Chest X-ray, AP view. Patient: 71 years old, sex M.
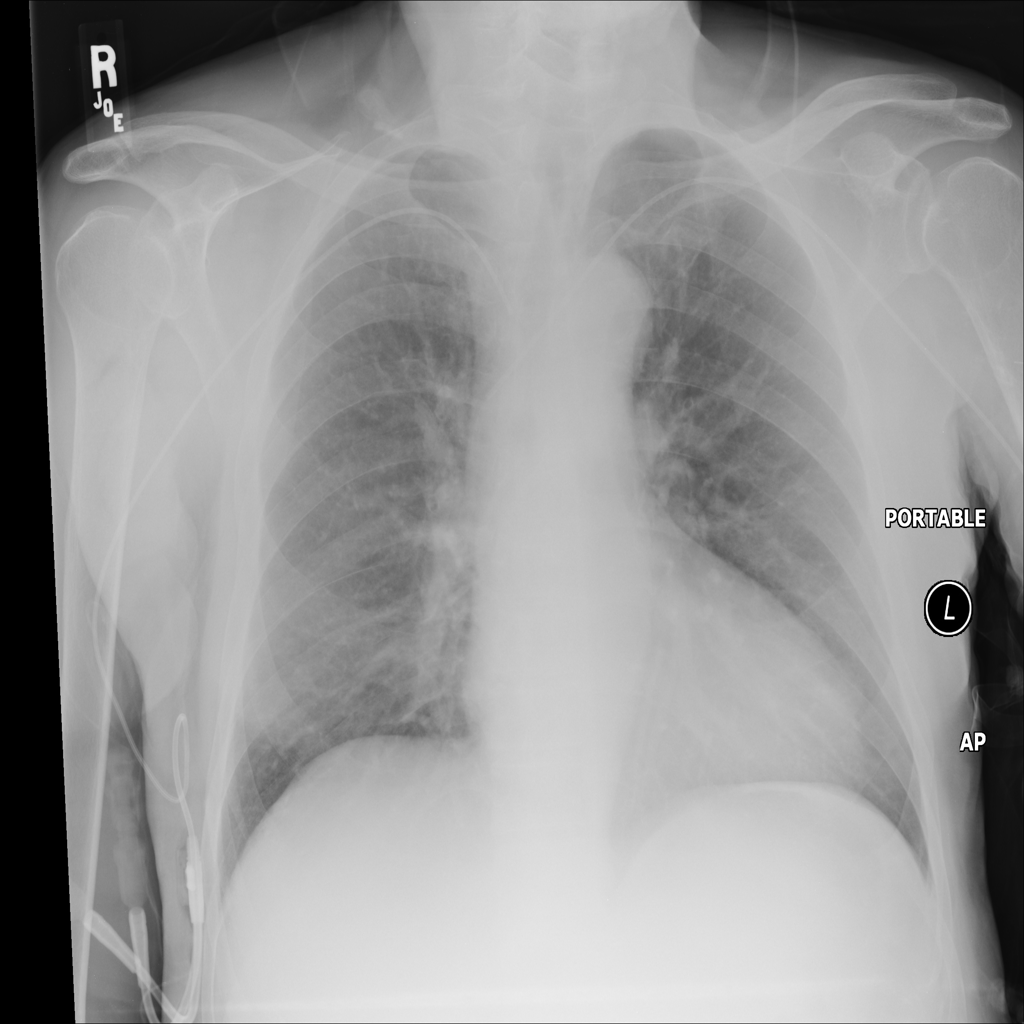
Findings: No Finding